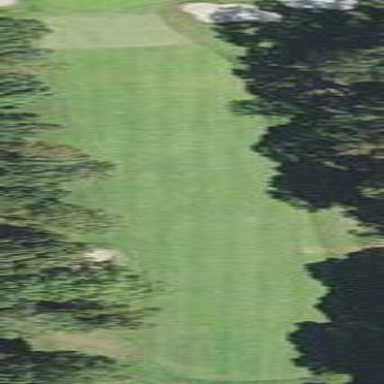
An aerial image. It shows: Golf fairway surrounded by grass.